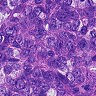
Metastatic tissue present: yes